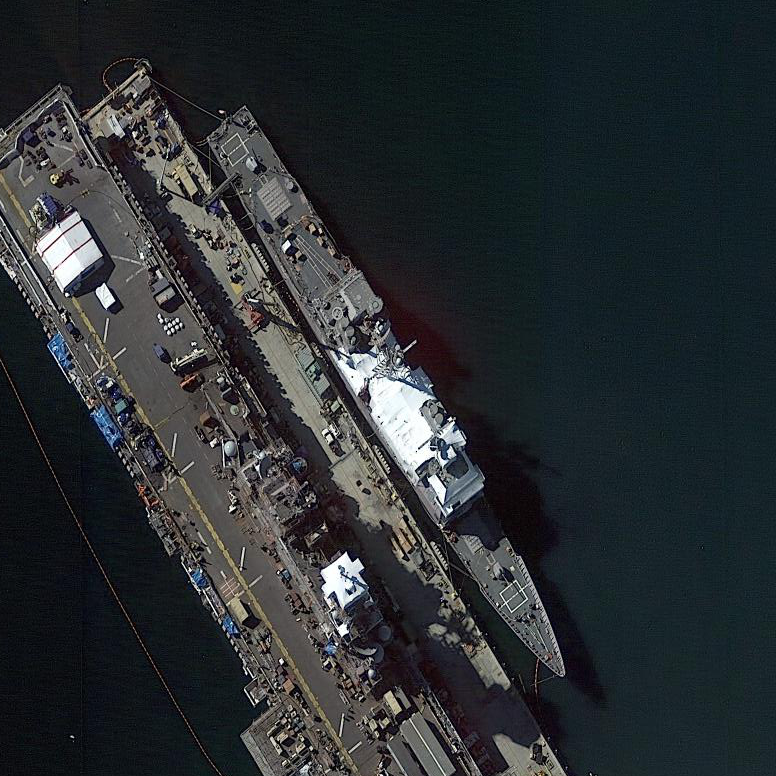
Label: cruiser